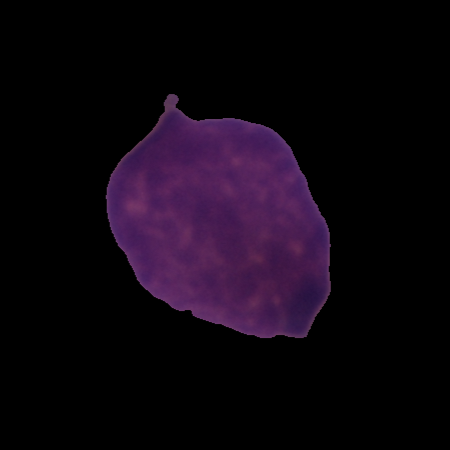
Label: cancer